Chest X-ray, PA view. Patient: 6 years old, sex M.
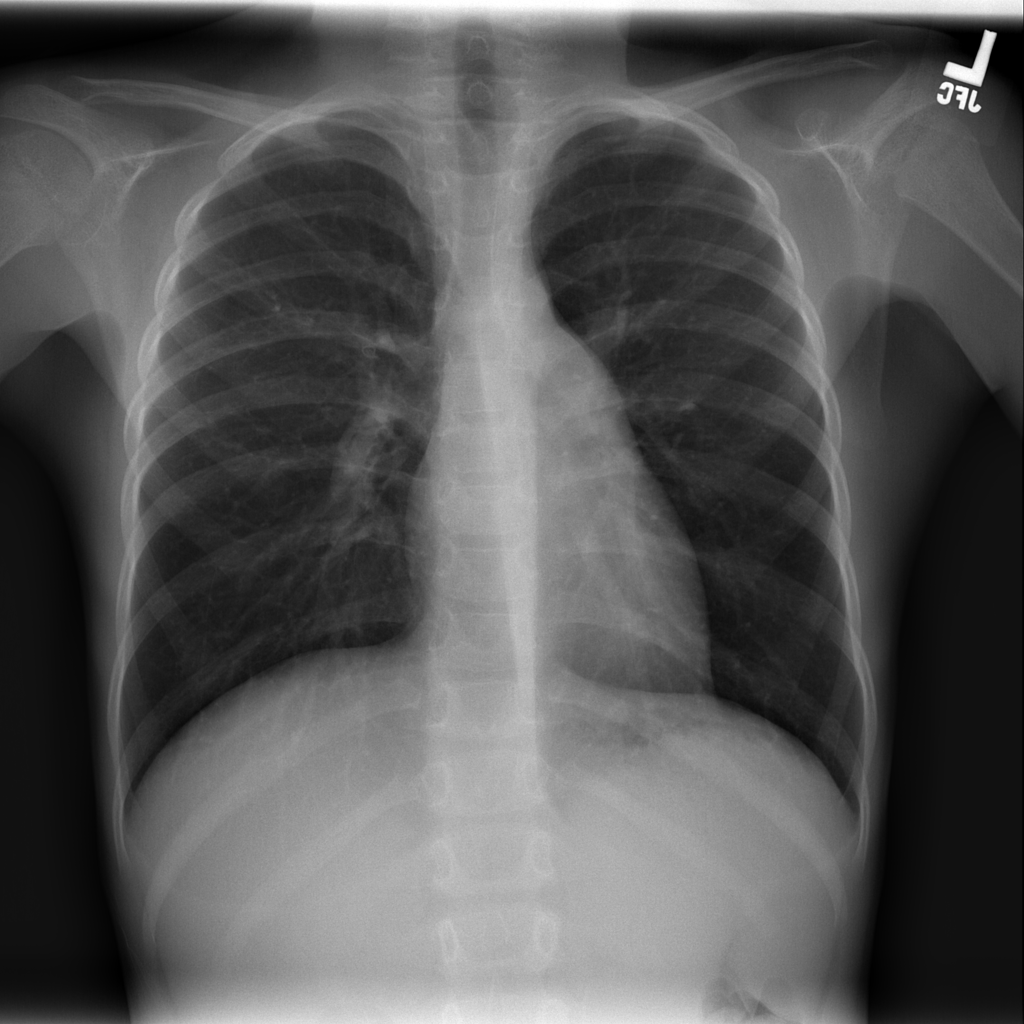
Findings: No Finding